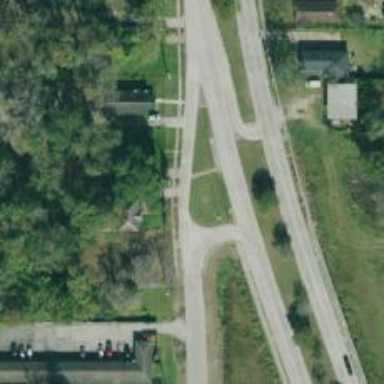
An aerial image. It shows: Secondary link road.